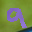
Label: 9